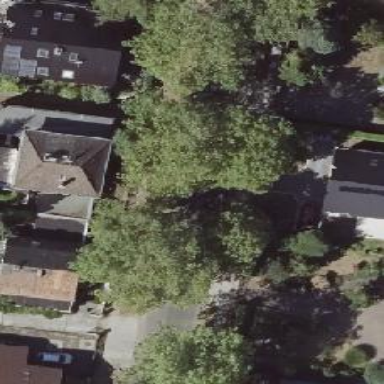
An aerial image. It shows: Beautiful avenue lined with deciduous broadleaved trees.